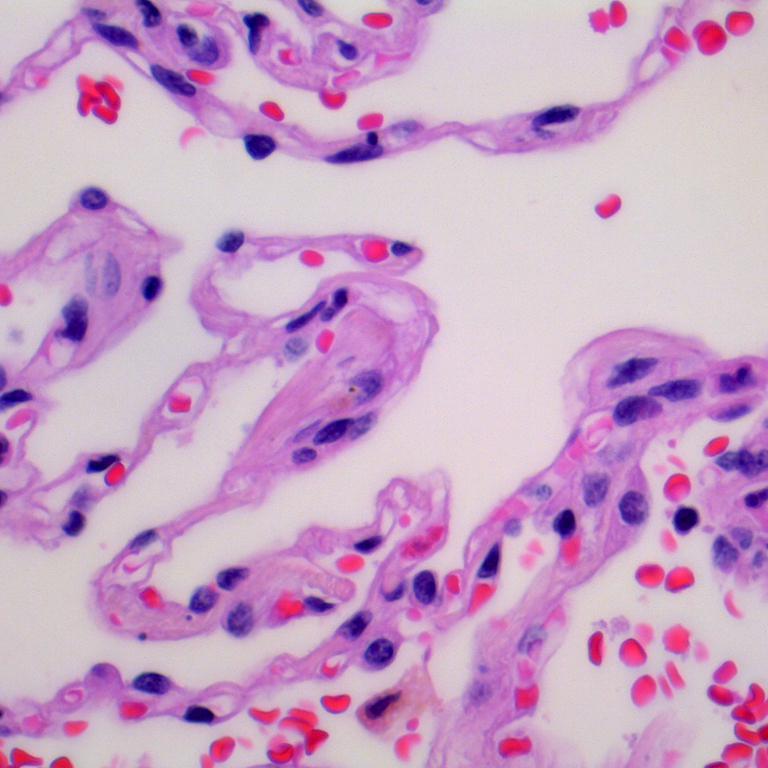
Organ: lung
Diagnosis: benign